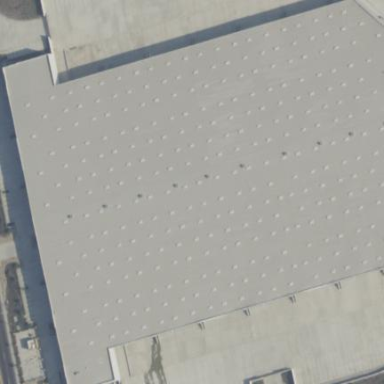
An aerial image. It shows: Warehouse.